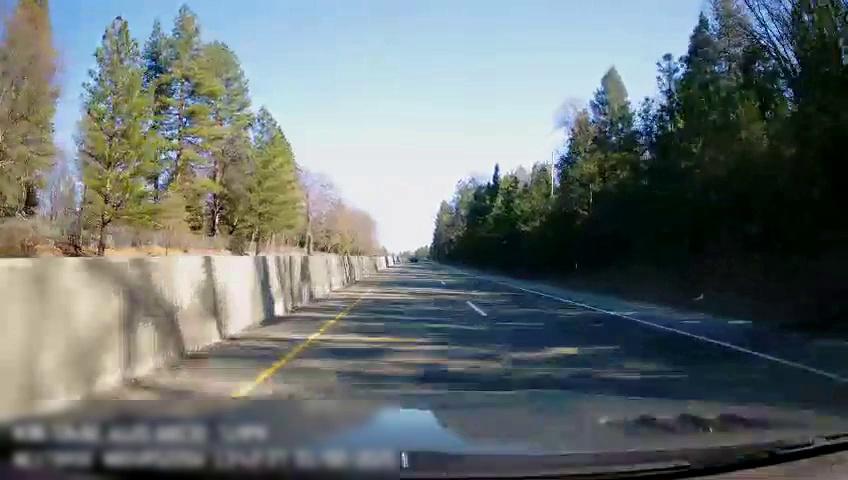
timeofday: Day
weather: Sunny
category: Drivable Space
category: Lanes | Alternate Lane
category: Lanes | Current Lane
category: Lanes | Alternate Lane